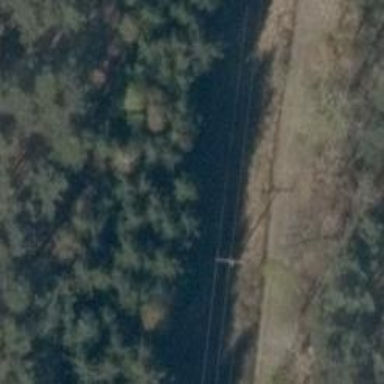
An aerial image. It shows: Minor power line.